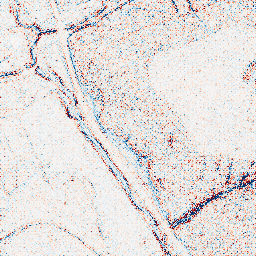
Category: edge_preserving
Decomposition family: anisotropic_diffusion
Decomposition parameters: iterations: 5
kappa: 30
gamma: 0.15
Upsampling method: regularized
Upsampling parameters: scale: 2
lambda_reg: 0.1
Upsampling scale: 2